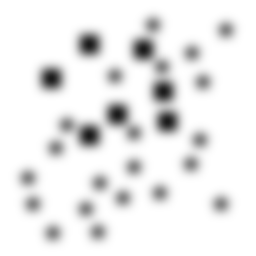
Squares: 7
Triangles: 0
Stars: 21
Total shapes: 28